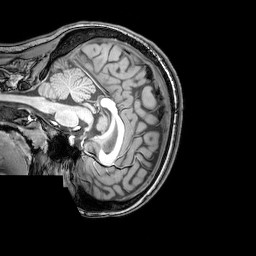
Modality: T1w
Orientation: sagittal
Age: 21
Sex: female
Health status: healthy
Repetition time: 0.081 s
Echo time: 0.037 s